Aerial crown-view tile of a tropical tree (Barro Colorado Island, Panama), acquired 20250414:
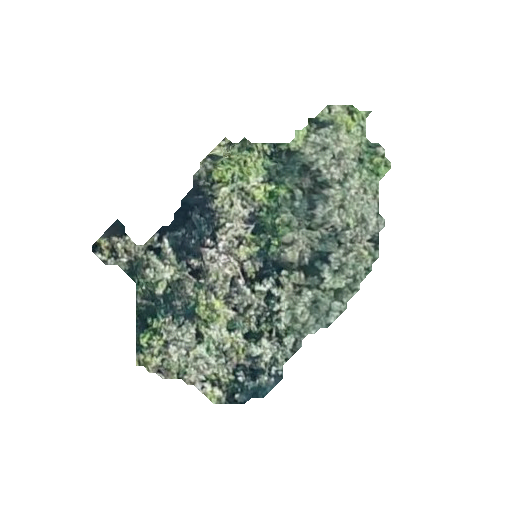
Species: Luehea seemannii
GBIF accepted scientific name: Luehea seemannii
Crown area: 75.64 m²